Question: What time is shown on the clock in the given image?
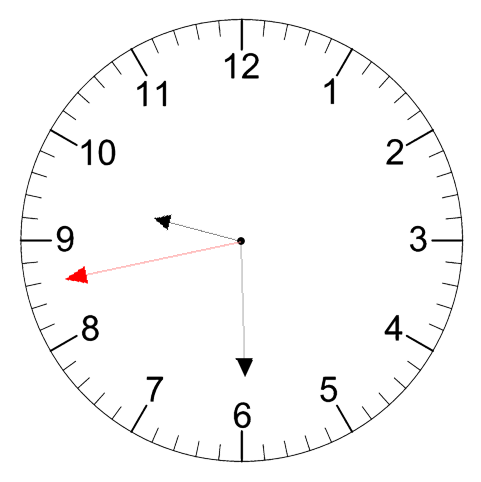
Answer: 09:29:43